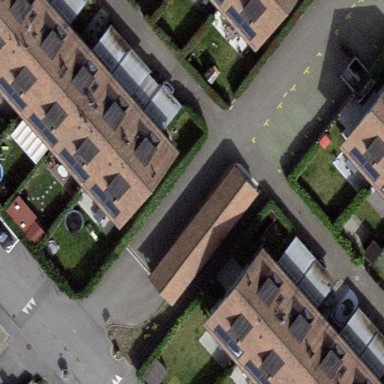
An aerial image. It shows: View of roof of building.